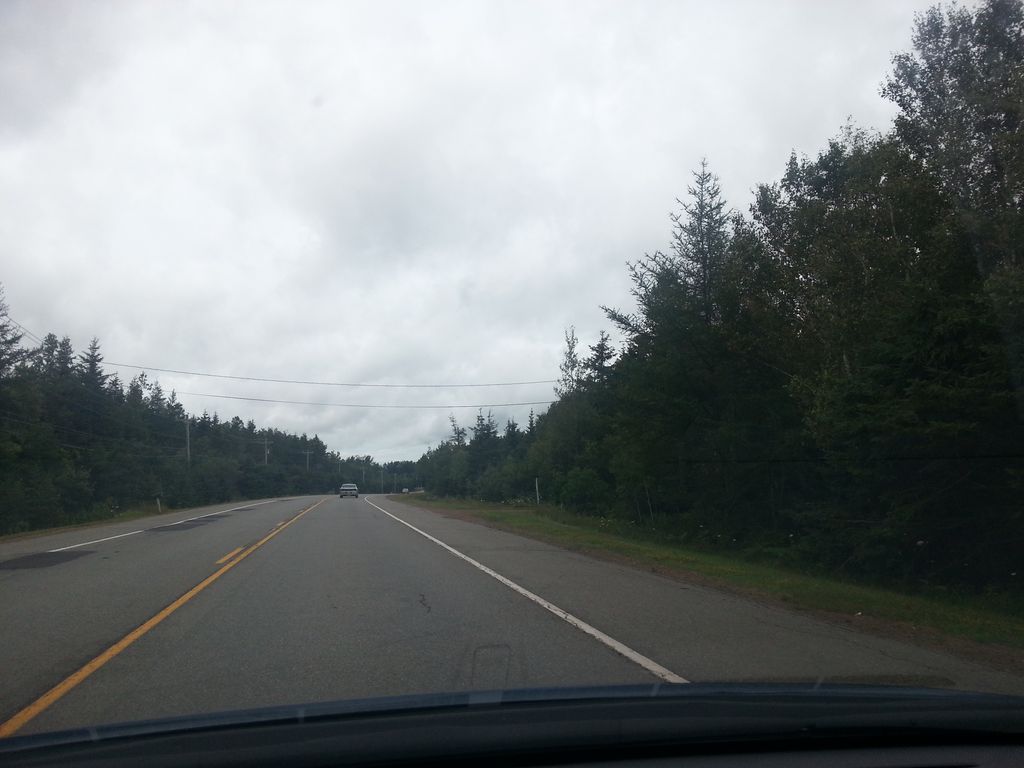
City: charlottetown